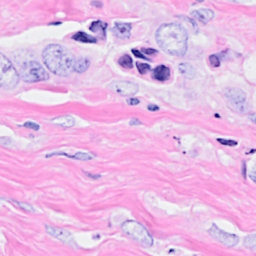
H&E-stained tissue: Breast